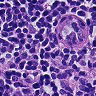
Metastatic tissue present: no